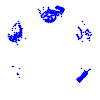
Particle: proton